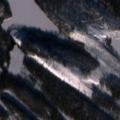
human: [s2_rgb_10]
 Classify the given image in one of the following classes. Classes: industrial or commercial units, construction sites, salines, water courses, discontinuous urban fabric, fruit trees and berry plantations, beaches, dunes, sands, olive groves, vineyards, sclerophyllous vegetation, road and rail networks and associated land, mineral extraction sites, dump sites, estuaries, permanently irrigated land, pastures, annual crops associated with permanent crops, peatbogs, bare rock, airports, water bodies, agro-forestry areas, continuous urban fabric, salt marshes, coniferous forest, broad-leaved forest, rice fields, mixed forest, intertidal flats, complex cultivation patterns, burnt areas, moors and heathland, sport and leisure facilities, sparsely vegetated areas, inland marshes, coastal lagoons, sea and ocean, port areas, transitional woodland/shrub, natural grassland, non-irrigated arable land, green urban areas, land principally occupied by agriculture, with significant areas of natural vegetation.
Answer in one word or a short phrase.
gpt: coniferous forest, transitional woodland/shrub, water bodies